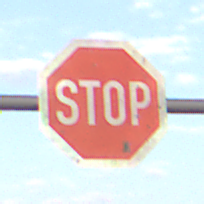
Verkehrszeichen: Stop
Umgebung: Outdoor, Nature
Tageszeit: SunriseSunset
Wetter: PartlyCloudy
Licht: Natural
Jahreszeit: NotSpecified
Kontrast: HighContrast